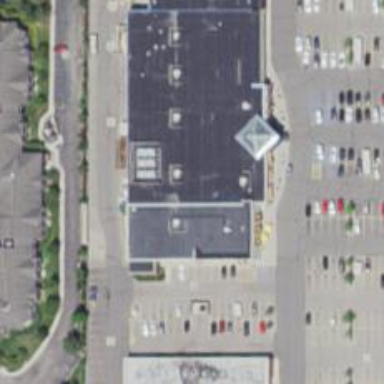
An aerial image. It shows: Supermarket.